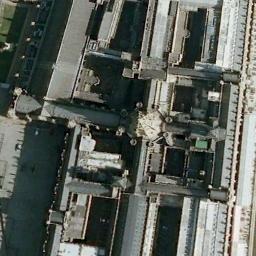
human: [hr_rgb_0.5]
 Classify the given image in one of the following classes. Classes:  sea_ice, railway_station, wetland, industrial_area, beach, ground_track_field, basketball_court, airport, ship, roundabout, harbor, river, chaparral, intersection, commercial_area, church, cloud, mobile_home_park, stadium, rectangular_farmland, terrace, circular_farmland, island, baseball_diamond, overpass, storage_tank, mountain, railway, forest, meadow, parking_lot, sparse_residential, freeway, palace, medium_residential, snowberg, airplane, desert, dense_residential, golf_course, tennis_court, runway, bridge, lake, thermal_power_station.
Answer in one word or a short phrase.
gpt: church